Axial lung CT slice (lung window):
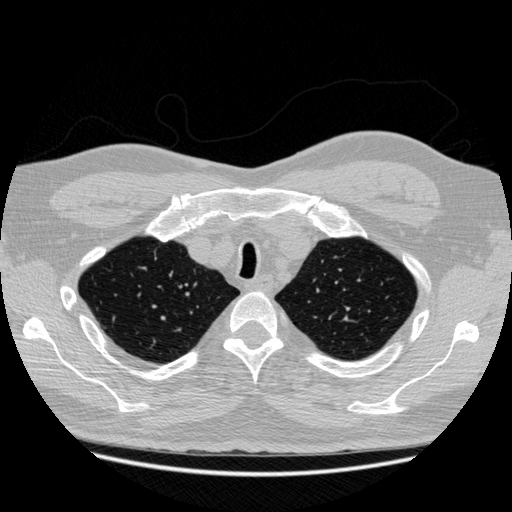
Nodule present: no